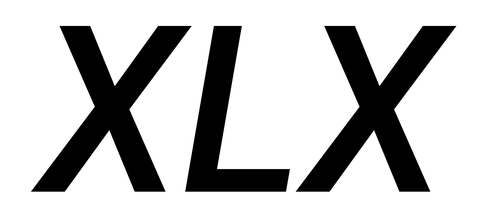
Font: Roboto-Italic_Medium_Italic